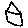
Label: house